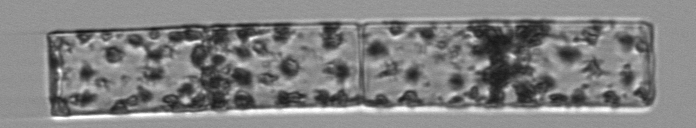
Label: Guinardia_flaccida